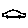
Label: car